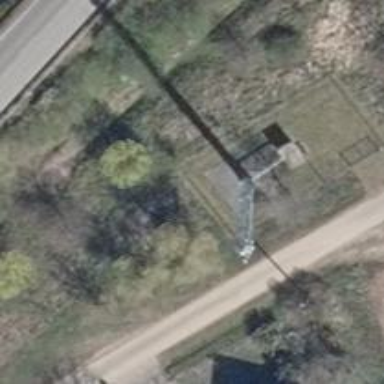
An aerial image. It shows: Mast tower used for communication.